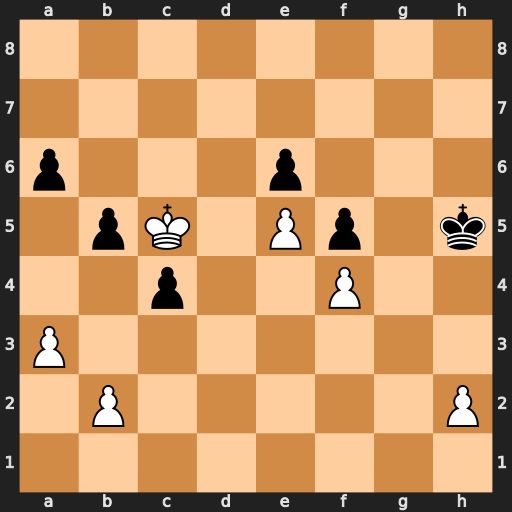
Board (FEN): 8/8/p3p3/1pK1Pp1k/2p2P2/P7/1P5P/8
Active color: w
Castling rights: -
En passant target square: -
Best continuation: Kd6 a5 Kxe6